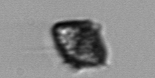
Label: Kryptoperidinium_triquetrum